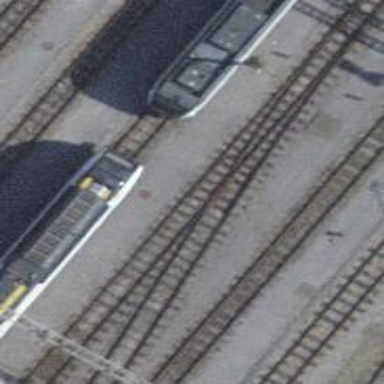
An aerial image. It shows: Narrow-gauge railway yard with one track. The yard is electrified with contact line.